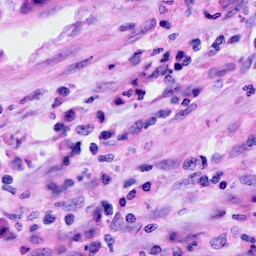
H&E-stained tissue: Cervix